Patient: sex M, age 62
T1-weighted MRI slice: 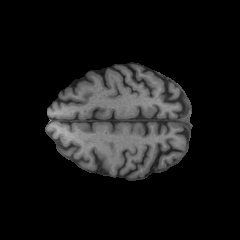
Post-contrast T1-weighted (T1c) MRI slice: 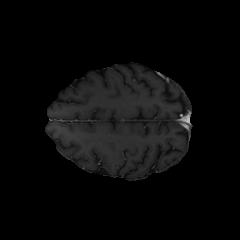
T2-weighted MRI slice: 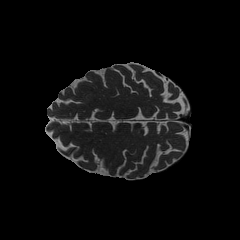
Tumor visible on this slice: no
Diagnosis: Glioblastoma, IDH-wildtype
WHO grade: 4